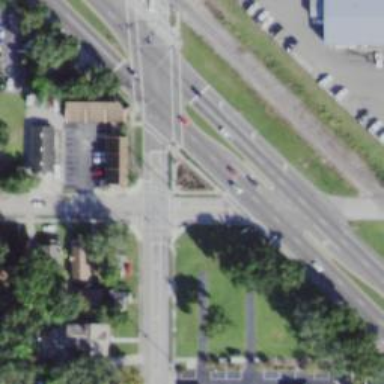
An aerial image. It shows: Solid stop line on the road.